Question: Is there anyway to plot x(from x textbox), y(from y textbox), and z(from z textbox) in vb form?
It is windows application. I have three text boxes that indicates x,y,z coordinate. I was wondering if there is any tool or method to show this point to user.
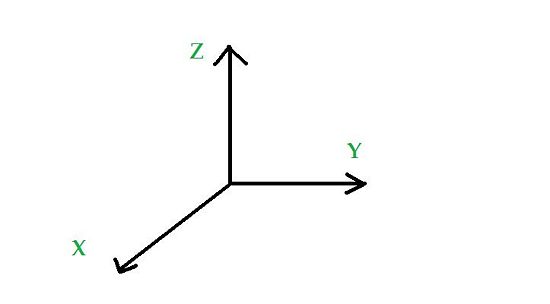
Answer: There are two main avenues here. 1) Transform the (x,y,z) coordinate into a planar project (x,y) and use <URL> to draw a point directly into an 'GLControl', but you have to setup the viewport and projection first.
It is not very pretty, but here is a proof of concept with 'VS2010' using <URL>.

'''
public partial class Form1 : Form
{
bool loaded=false;
public Form1()
{
InitializeComponent();
}
public Vector3 PointCoordinates
{
get
{
float x=0, y=0, z=0;
float.TryParse(xTextBox.Text, out x);
float.TryParse(yTextBox.Text, out y);
float.TryParse(zTextBox.Text, out z);
return new Vector3(x, y, z);
}
set
{
xTextBox.Text=value.X.ToString();
yTextBox.Text=value.Y.ToString();
zTextBox.Text=value.Z.ToString();
}
}
protected override void OnLoad(EventArgs e)
{
base.OnLoad(e);
PointCoordinates=new Vector3(0, 0, 0);
loaded=true;
SetupViewPort();
}
private void glControl1_Resize(object sender, EventArgs e)
{
if(!loaded) return;
SetupViewPort();
}
private void glControl1_Paint(object sender, PaintEventArgs e)
{
glControl1.MakeCurrent();
GL.ClearColor(glControl1.BackColor);
GL.Clear(ClearBufferMask.ColorBufferBit|ClearBufferMask.DepthBufferBit);
GL.MatrixMode(MatrixMode.Modelview);
GL.LoadIdentity();
SetupCamera();
// Draw Coordinate System
GL.LineWidth(1.5f);
GL.Begin(PrimitiveType.Lines);
GL.Color3(Color.Red);
GL.Vertex3(0, 0, 0);
GL.Vertex3(1, 0, 0);
GL.Vertex3(0.85, 0.05, -0.05);
GL.Vertex3(1, 0, 0);
GL.Vertex3(0.85, -0.05, 0.05);
GL.Vertex3(1, 0, 0);
GL.Color3(Color.Green);
GL.Vertex3(0, 0, 0);
GL.Vertex3(0, 1, 0);
GL.Vertex3(-0.05, 0.85, 0.05);
GL.Vertex3(0, 1, 0);
GL.Vertex3(0.05, 0.85, -0.05);
GL.Vertex3(0, 1, 0);
GL.Color3(Color.Blue);
GL.Vertex3(0, 0, 0);
GL.Vertex3(0, 0, 1);
GL.Vertex3(-0.05, 0.05, 0.85);
GL.Vertex3(0, 0, 1);
GL.Vertex3(0.05, -0.05, 0.85);
GL.Vertex3(0, 0, 1);
GL.End();
// Draw a single point
var vector=PointCoordinates;
GL.PointSize(5f);
GL.Begin(PrimitiveType.Points);
GL.Color3(Color.Black);
GL.Vertex3(vector);
GL.End();
GL.PointSize(3f);
GL.Begin(PrimitiveType.Points);
GL.Color3(Color.Yellow);
GL.Vertex3(vector);
GL.End();
glControl1.SwapBuffers();
}
void SetupViewPort()
{
float wt=Math.Max(1, glControl1.Width);
float ht=Math.Max(1, glControl1.Height);
float sz=(float)Math.Sqrt(ht*wt);
GL.Viewport((int)(wt-sz)/2, (int)(ht-sz)/2, (int)sz, (int)sz);
var ortho=Matrix4.CreateOrthographic(
10f, 10f, 1f, 200f);
GL.MatrixMode(MatrixMode.Projection);
GL.LoadMatrix(ref ortho);
}
void SetupCamera()
{
Matrix4 lookAt=Matrix4.LookAt(
10f, 5f, 15f,
0f, 0f, 0f,
0f, 1f, 0f);
GL.MatrixMode(MatrixMode.Modelview);
GL.LoadMatrix(ref lookAt);
}
private void button1_Click(object sender, EventArgs e)
{
glControl1.Refresh();
}
}
'''